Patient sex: M
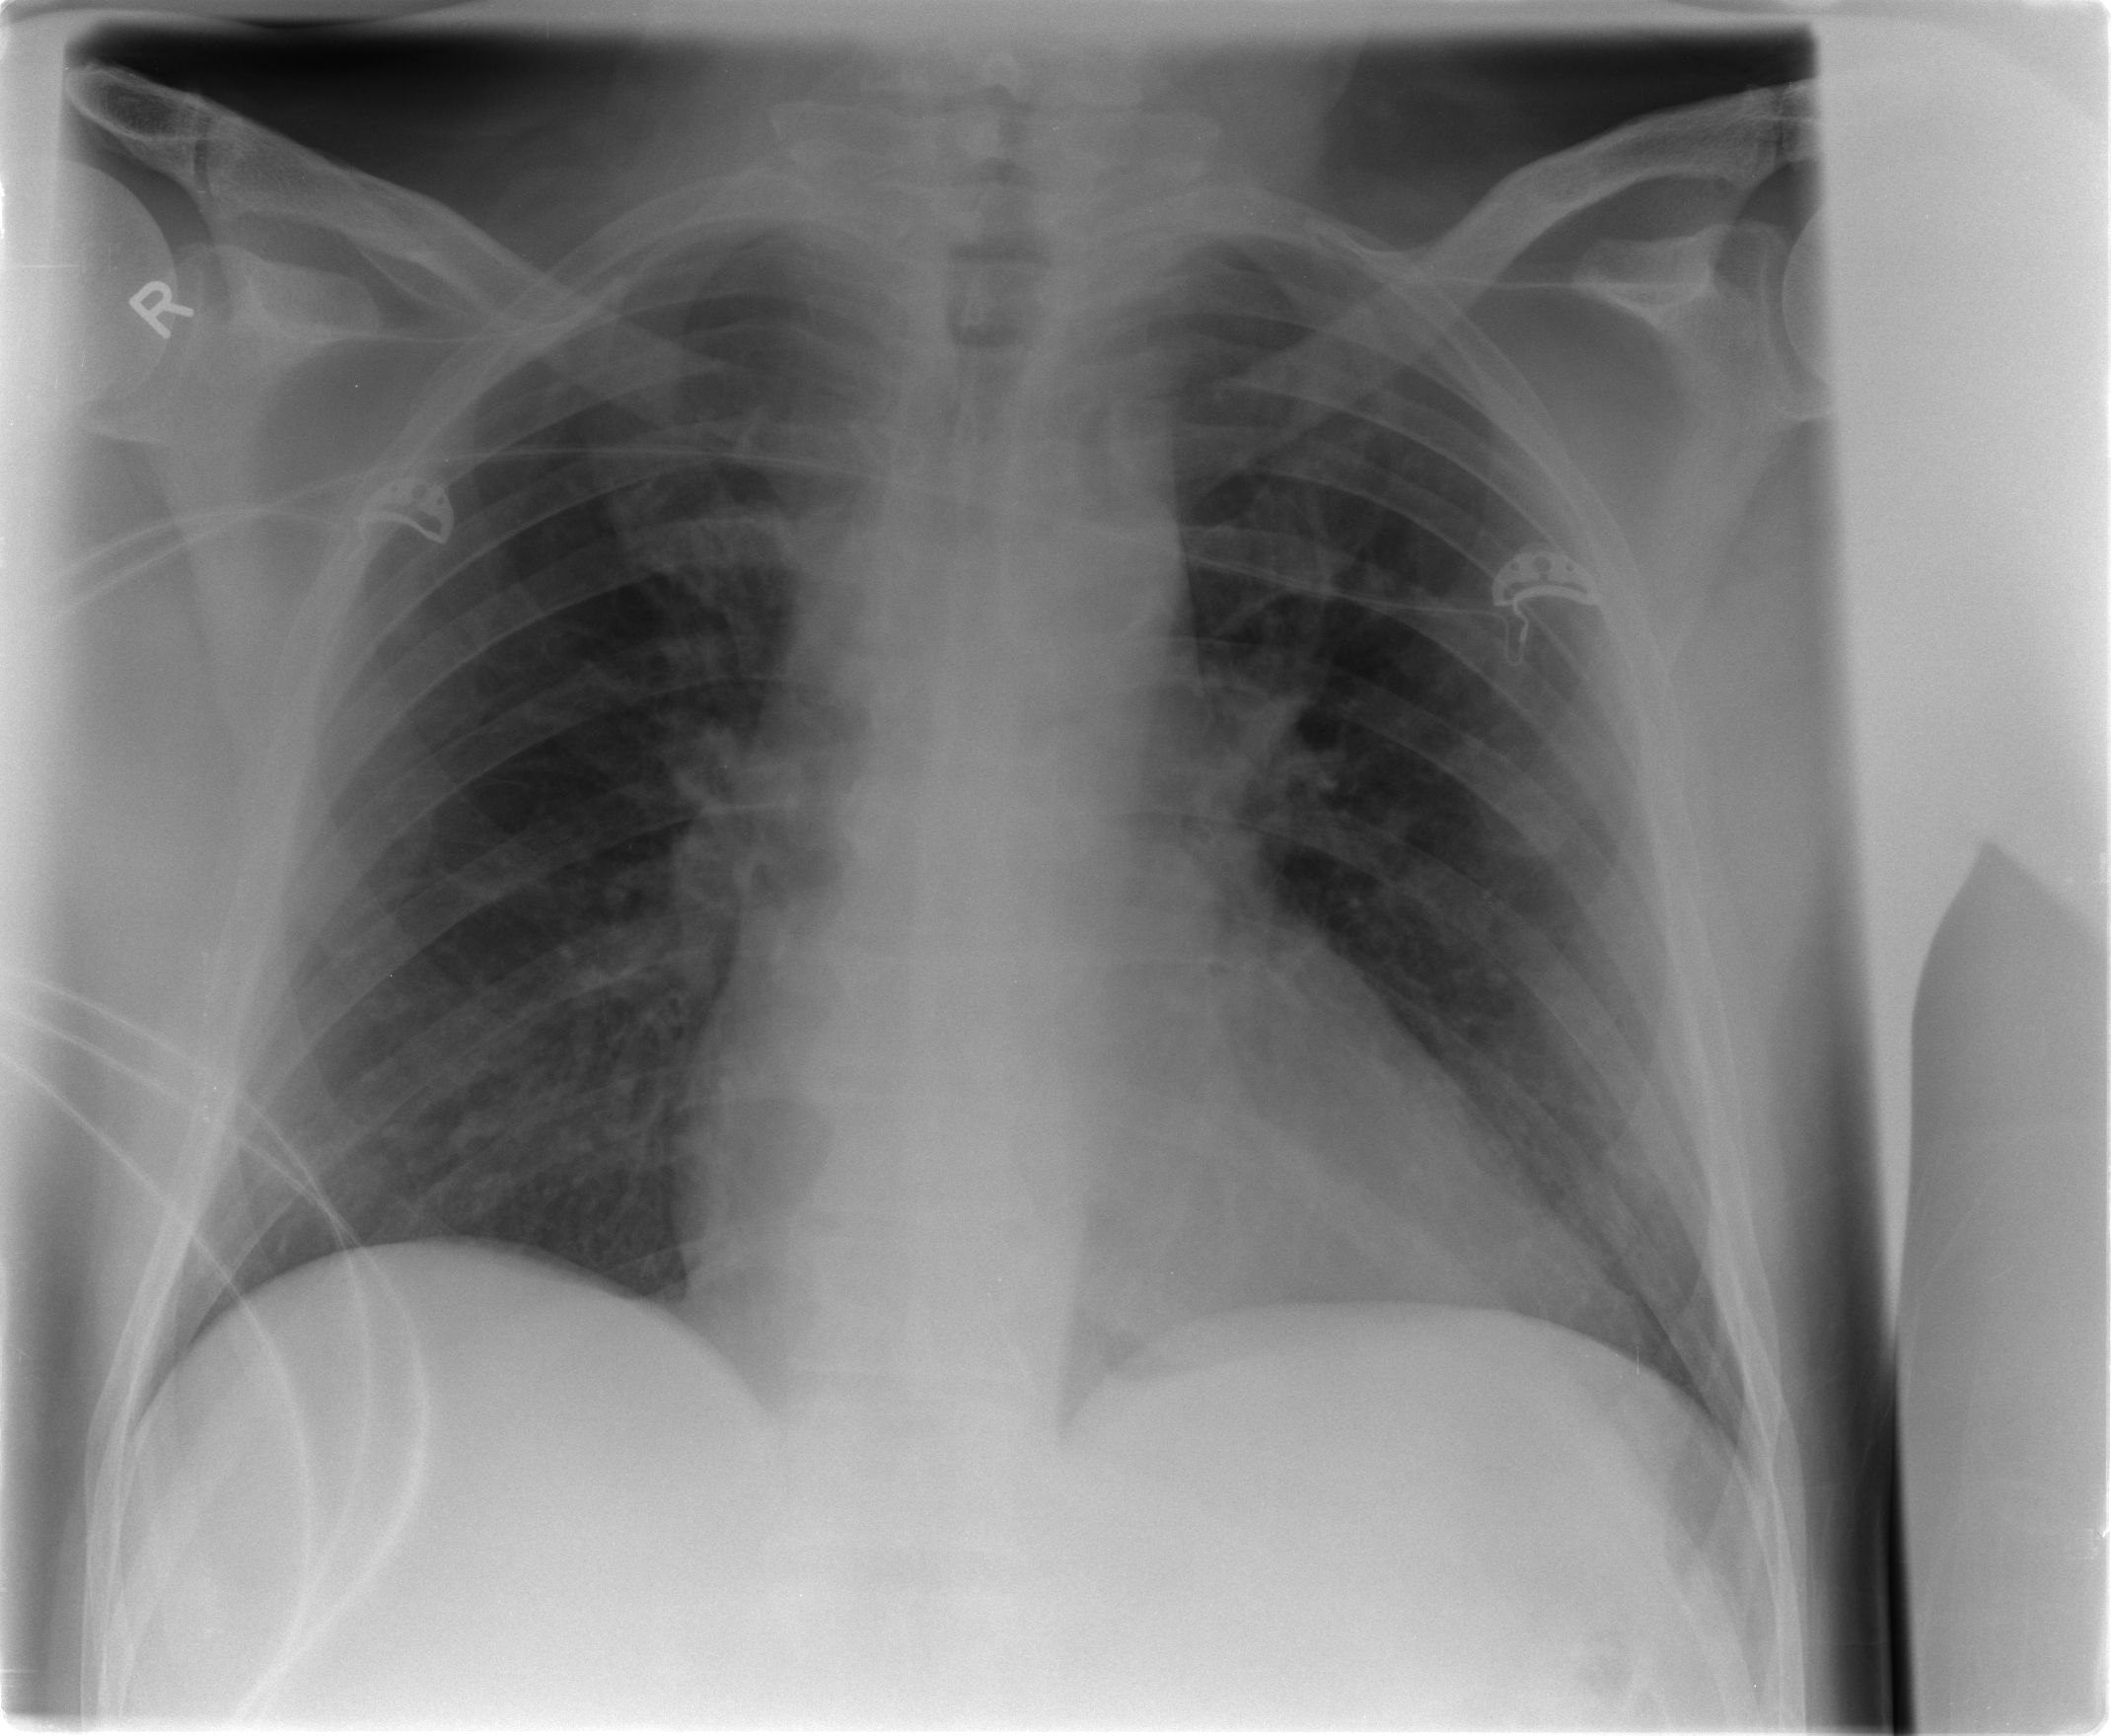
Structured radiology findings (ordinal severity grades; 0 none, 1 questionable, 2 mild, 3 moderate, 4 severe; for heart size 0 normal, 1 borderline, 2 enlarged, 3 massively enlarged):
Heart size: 1
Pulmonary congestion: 2
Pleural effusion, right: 0
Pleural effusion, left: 0
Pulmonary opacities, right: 0
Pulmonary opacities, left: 0
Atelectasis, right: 0
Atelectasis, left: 0